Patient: sex F, age 62
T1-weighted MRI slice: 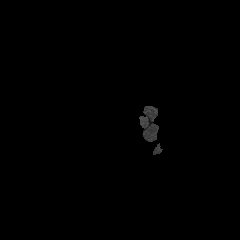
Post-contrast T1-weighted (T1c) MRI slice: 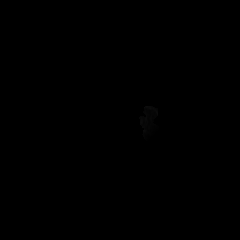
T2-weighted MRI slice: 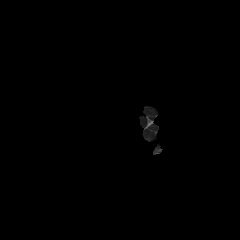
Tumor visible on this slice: no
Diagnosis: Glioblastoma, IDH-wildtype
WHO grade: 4